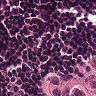
Metastatic tissue present: yes